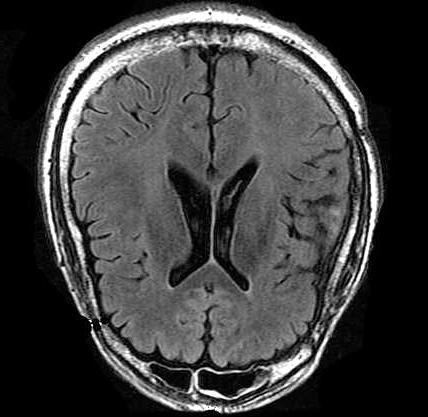
Label: notumor